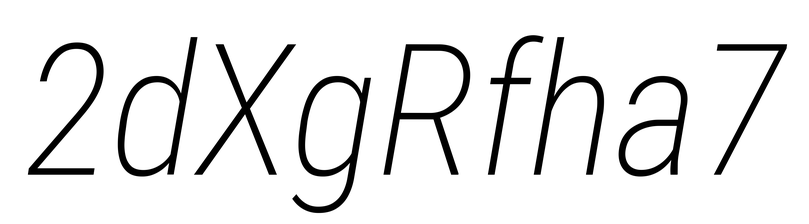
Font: Roboto-Italic_Condensed_ExtraLight_Italic